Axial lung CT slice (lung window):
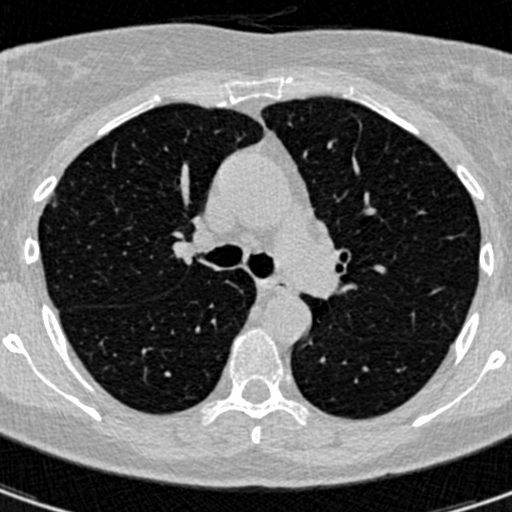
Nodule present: no